Field crop: tomato
Growth stage: 2
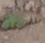
Species: solanum